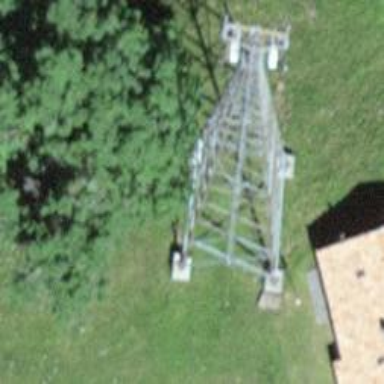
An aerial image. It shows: Pylon used for aerialway.